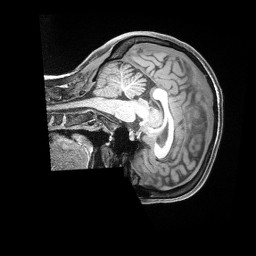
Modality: T1w
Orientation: sagittal
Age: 34
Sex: female
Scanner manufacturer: siemens
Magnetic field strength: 3 T
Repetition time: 2 s
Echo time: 0.00211 s